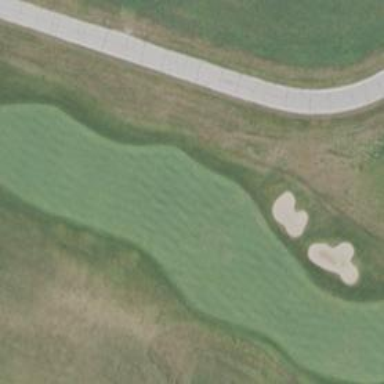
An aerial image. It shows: View of golf hole.